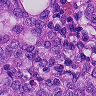
Metastatic tissue present: yes